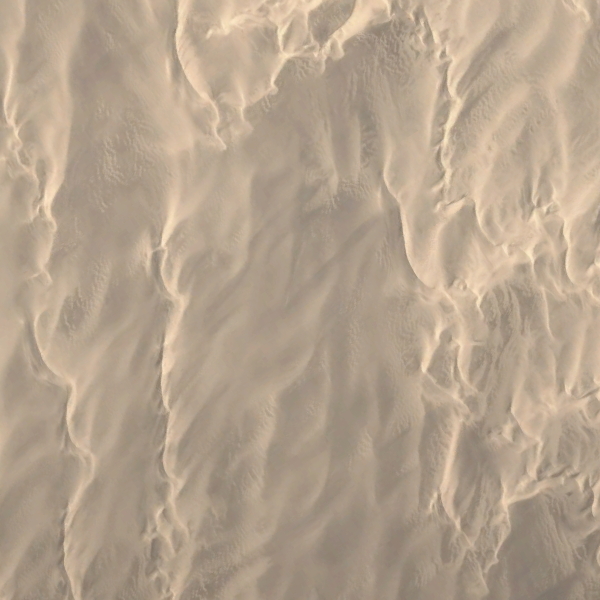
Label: Desert